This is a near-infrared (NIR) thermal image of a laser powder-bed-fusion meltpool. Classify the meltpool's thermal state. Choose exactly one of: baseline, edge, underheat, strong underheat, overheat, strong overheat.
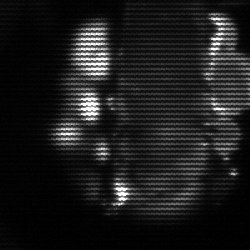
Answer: strong underheat